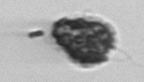
Label: Syracosphaera_pulchra